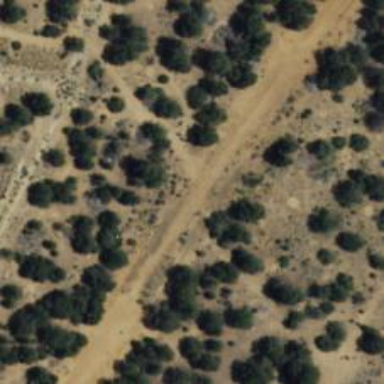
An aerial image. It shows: Simple road.